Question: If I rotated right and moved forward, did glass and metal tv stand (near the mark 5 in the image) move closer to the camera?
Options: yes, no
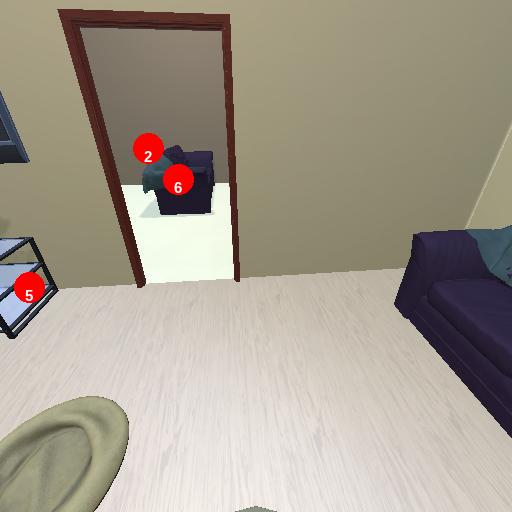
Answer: yes